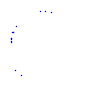
Particle: kaon